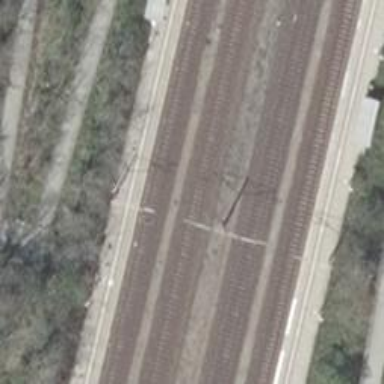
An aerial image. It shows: Rail siding with electrified contact lines for trains.